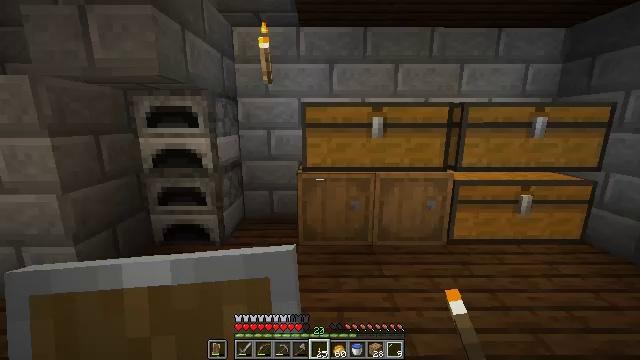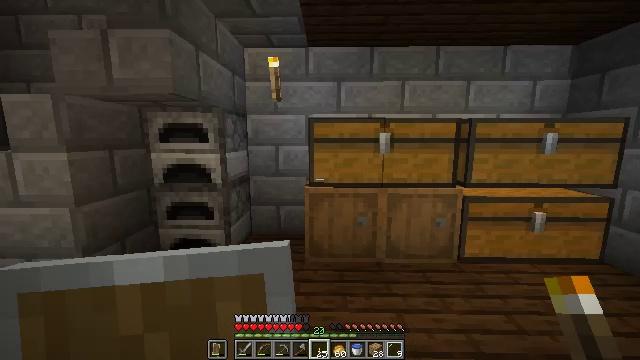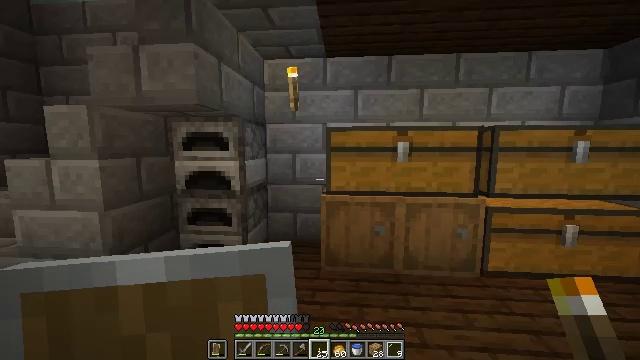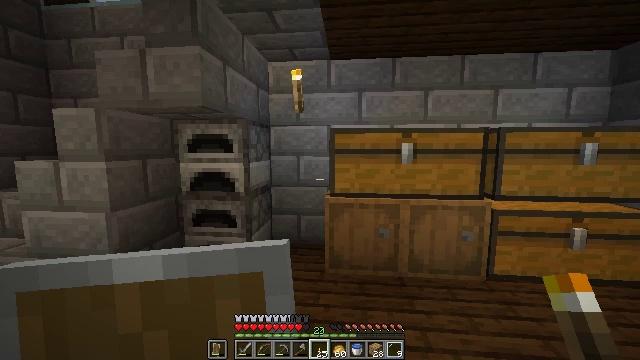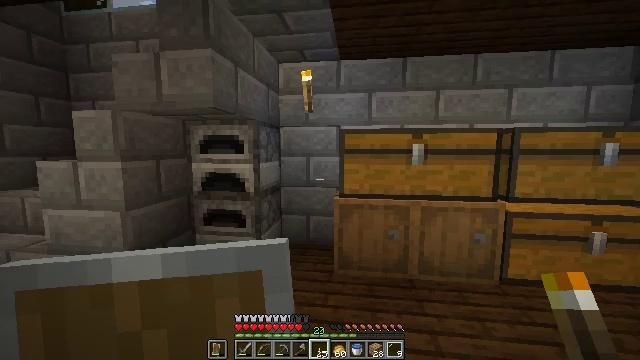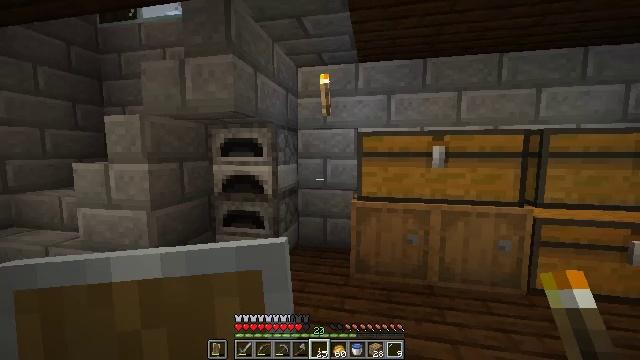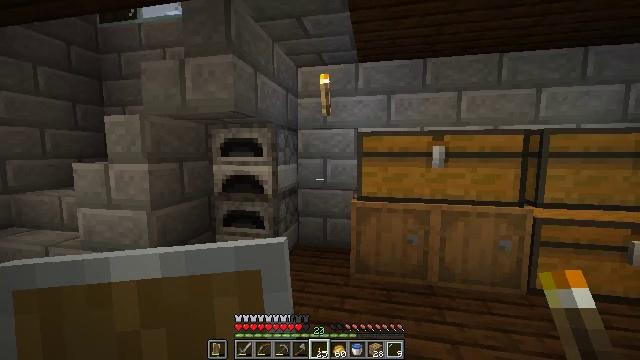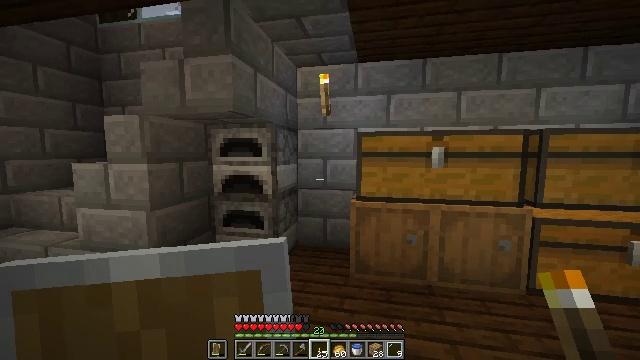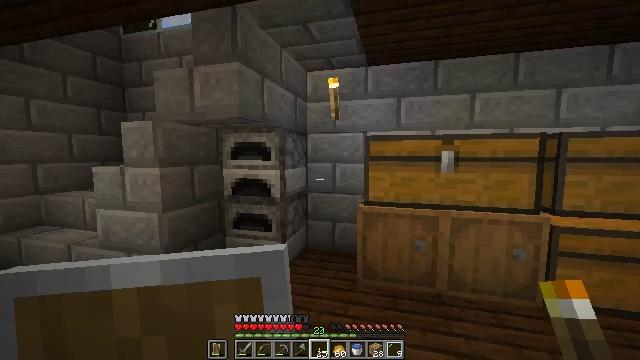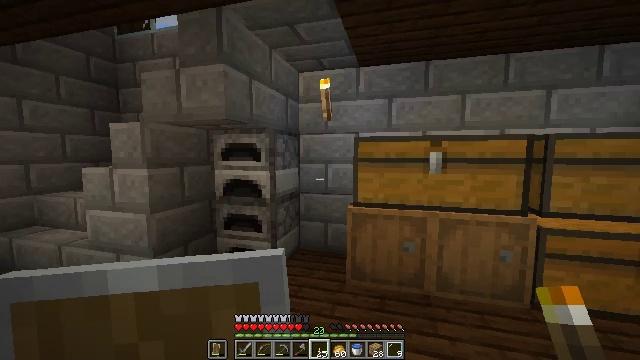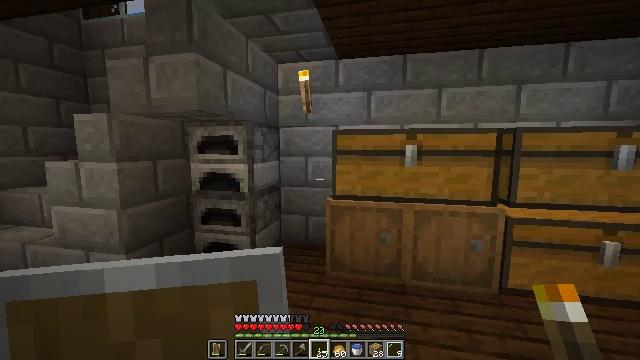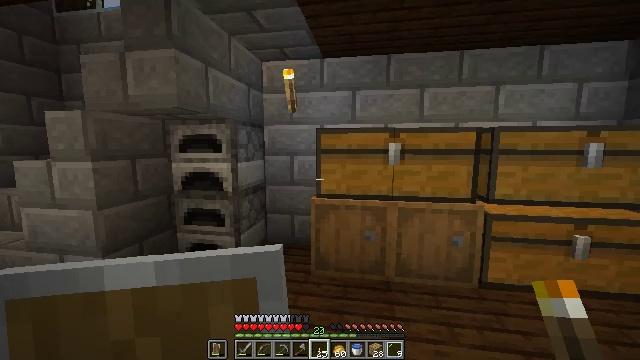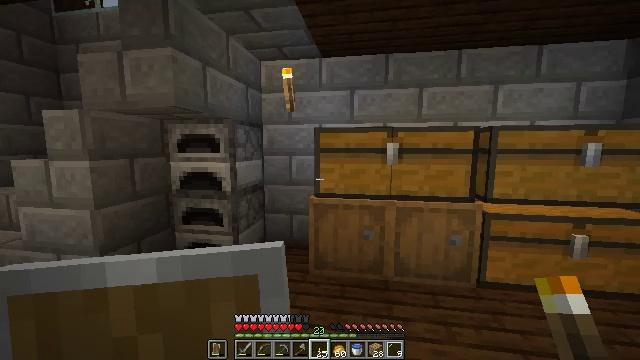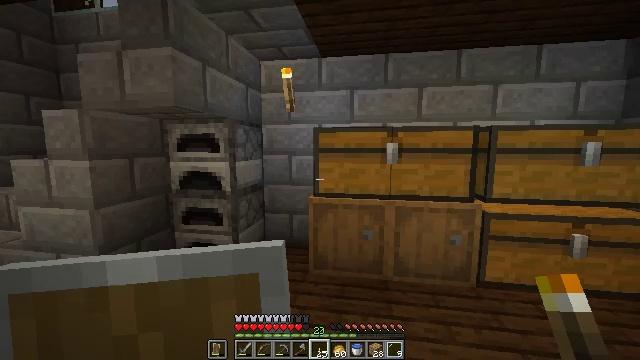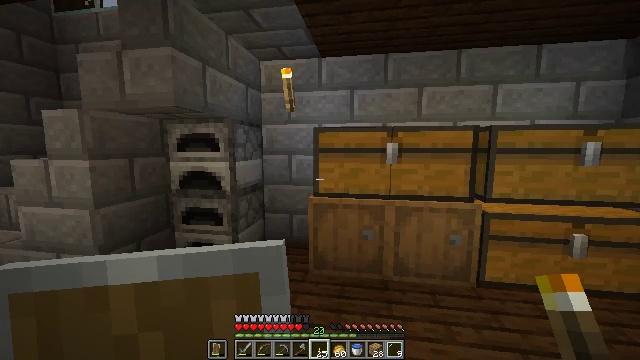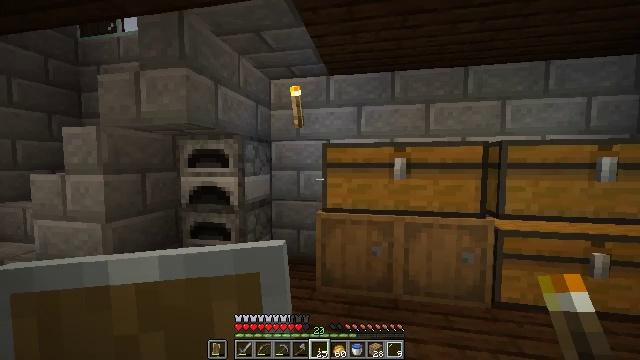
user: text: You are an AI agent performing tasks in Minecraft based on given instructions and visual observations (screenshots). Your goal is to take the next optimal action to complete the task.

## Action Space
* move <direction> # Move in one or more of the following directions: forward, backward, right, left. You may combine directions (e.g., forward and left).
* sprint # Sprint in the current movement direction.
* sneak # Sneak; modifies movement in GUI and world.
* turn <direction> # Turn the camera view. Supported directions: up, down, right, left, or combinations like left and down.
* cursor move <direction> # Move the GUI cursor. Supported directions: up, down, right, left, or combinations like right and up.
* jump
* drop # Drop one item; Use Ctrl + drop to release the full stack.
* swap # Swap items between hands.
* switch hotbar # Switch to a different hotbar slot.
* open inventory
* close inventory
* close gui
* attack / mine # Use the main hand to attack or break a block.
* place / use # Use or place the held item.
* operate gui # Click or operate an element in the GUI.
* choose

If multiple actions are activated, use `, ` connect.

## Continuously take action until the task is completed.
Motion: motion action
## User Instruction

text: Craft iron nugget.
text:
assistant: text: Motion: turn left and up
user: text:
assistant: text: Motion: turn left and up
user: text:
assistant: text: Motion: no_op
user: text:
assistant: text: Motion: turn left
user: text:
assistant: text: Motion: turn left
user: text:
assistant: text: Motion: no_op
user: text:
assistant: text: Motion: move right
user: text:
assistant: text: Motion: move right, turn left
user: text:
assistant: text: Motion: no_op
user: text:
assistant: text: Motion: turn right and down
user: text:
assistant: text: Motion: turn right
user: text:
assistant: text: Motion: no_op
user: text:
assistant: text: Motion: no_op
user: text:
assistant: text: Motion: no_op
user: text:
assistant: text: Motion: turn left and up
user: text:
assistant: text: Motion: turn right and up
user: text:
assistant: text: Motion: turn left and up
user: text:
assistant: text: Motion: turn right and up
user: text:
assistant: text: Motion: turn up
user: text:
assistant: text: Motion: turn left and up
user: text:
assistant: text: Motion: turn left
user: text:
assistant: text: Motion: turn right and down
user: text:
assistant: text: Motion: turn left and down
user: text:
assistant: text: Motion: turn left and down
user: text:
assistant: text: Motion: turn left and down
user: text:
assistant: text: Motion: turn left and up
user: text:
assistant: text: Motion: turn left and up
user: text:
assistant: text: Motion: turn left and up
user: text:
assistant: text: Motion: turn left and up
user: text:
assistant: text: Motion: turn left and up